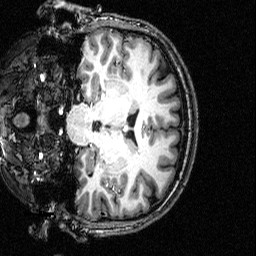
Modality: T1w
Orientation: coronal
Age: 23
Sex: male
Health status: healthy
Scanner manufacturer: siemens
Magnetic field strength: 3 T
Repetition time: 2.5 s
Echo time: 0.00393 s